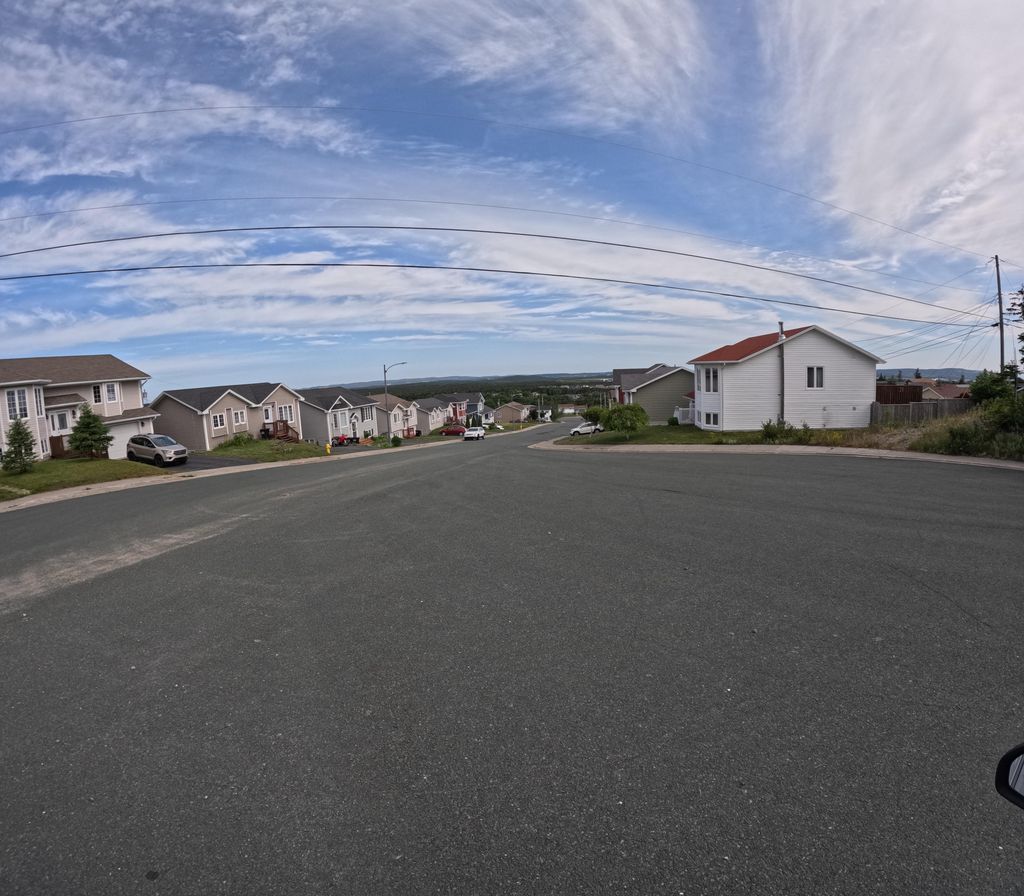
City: st_johns